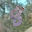
Label: 8